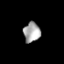
Tissue: prostate
Cell type: T cells
Senescence score: 0.3613
Nuclear area (px): 328
Mean DAPI intensity: 165.726